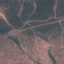
Land use / land cover: HerbaceousVegetation